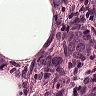
Metastatic tissue present: yes